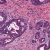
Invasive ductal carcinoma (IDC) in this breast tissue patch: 0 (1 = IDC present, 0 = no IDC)